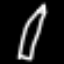
Label: pencil